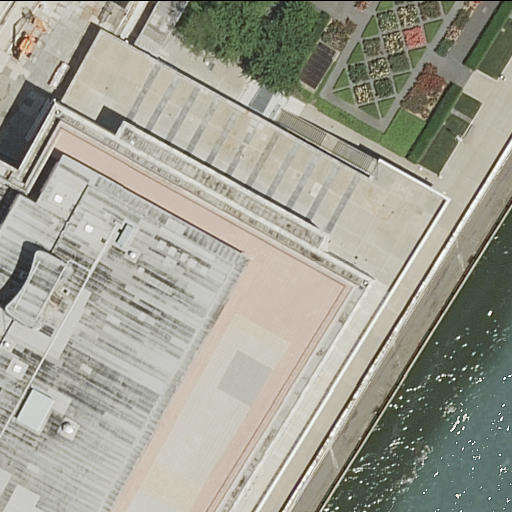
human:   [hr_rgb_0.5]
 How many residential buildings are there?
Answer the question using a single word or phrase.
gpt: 0

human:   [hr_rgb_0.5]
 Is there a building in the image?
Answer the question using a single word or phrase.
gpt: yes

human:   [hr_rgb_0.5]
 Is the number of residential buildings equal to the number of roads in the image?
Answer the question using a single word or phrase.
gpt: no

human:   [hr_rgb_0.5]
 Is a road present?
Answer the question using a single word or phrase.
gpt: yes

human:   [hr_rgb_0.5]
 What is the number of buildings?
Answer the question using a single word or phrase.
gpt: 1

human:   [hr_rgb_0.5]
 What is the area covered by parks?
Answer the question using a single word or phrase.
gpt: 543m2

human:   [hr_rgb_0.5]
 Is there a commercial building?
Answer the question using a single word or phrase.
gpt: no

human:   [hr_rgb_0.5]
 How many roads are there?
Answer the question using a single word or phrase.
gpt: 11

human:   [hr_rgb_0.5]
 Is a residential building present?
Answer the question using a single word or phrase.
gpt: no

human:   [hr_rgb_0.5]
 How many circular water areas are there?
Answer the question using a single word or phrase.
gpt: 0

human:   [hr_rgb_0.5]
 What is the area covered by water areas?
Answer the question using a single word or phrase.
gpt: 1211m2

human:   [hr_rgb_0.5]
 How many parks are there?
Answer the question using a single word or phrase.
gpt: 1

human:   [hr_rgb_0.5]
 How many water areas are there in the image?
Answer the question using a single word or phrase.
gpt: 1

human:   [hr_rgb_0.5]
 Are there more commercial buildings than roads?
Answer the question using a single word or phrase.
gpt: no

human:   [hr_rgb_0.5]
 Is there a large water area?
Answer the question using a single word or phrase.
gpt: yes

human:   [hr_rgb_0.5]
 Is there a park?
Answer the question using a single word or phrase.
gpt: yes

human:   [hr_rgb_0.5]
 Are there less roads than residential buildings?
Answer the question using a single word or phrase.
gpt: no

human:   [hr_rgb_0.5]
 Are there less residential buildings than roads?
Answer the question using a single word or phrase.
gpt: yes

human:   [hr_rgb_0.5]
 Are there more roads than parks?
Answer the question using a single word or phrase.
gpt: yes

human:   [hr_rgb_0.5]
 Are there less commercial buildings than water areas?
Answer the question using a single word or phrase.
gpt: yes

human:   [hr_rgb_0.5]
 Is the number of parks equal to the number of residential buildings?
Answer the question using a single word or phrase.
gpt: no

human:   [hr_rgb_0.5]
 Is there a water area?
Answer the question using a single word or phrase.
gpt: yes

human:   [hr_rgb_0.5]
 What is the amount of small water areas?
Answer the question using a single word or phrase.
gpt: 0

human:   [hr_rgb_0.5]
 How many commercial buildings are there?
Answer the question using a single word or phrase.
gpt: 0

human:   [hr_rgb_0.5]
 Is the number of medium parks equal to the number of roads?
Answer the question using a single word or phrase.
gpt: no

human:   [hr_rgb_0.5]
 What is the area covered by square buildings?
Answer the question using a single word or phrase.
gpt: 0m2

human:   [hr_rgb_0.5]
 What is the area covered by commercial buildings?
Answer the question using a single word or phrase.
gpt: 0m2

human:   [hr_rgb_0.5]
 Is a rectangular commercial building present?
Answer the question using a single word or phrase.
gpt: no

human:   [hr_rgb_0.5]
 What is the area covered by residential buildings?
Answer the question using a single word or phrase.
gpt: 0m2

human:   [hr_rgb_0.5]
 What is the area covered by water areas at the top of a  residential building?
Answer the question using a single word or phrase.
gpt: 0m2

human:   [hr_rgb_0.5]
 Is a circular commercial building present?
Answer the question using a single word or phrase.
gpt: no

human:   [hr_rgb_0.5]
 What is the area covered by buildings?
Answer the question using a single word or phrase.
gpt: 1m2

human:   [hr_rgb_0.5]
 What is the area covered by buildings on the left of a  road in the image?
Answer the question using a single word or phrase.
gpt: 1m2

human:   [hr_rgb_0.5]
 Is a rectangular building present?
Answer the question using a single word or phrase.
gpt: yes

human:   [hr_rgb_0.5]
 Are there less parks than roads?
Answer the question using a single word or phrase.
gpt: yes

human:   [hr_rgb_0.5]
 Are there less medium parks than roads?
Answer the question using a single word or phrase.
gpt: yes

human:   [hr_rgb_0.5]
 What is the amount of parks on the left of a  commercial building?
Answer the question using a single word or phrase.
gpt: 0

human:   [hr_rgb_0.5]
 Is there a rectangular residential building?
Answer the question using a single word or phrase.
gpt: no

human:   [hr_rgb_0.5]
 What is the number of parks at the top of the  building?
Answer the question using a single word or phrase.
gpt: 1

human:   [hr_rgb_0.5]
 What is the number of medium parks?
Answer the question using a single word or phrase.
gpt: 0

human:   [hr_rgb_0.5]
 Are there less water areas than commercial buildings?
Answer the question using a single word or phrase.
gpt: no

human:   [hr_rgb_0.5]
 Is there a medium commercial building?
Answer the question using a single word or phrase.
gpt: no

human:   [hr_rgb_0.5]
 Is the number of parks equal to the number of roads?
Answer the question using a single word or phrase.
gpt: no

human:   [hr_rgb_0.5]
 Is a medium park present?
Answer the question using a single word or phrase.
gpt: no

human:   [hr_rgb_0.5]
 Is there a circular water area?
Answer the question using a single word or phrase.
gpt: no

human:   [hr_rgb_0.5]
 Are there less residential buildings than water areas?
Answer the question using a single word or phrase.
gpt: yes

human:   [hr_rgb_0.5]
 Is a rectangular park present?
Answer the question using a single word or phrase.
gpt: yes

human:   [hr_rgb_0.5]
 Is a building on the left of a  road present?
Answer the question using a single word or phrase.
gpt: yes

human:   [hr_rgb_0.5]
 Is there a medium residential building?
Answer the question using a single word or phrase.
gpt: no

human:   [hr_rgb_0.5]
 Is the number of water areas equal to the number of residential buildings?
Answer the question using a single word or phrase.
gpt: no

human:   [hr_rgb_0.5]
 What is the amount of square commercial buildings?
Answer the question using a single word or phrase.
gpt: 0

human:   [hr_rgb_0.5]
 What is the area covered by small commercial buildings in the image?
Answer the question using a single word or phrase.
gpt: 0m2

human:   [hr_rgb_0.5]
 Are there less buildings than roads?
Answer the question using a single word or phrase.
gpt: yes

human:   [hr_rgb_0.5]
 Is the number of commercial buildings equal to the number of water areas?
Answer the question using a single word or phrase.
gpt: no

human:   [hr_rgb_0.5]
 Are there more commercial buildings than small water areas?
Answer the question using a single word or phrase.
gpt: no

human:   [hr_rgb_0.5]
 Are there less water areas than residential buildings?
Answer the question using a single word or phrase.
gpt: no

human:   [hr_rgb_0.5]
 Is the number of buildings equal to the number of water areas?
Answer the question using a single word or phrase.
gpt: yes

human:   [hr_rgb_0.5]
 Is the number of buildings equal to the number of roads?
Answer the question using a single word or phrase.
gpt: no

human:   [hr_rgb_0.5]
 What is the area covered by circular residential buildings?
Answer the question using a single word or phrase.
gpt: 0m2

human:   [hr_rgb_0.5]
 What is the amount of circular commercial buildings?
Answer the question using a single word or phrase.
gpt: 0

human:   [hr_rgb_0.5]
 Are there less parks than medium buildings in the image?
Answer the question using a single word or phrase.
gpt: no

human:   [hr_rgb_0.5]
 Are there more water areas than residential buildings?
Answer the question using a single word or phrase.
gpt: yes

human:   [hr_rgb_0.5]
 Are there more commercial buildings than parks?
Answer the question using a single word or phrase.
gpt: no

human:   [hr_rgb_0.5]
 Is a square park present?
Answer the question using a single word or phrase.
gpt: no